Field crop: maize
Growth stage: 1
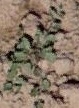
Species: convolvulus